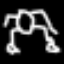
Label: frog